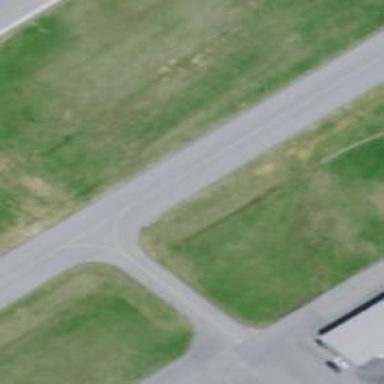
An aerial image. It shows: Image of taxiway at airport.